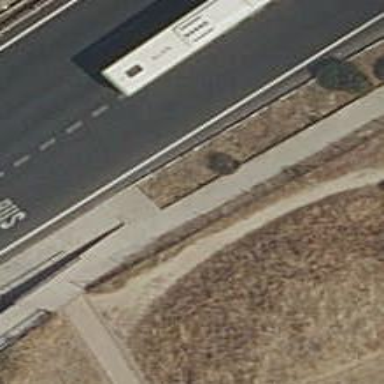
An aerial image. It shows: Bus stop with platform for public transport.